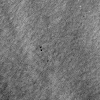
Atmospheric dust classification: not_dusty